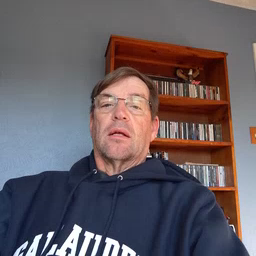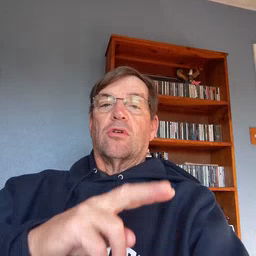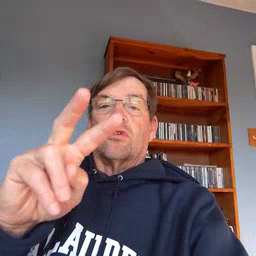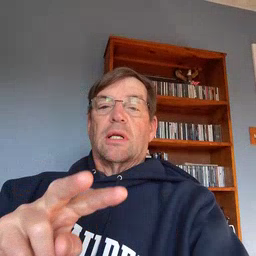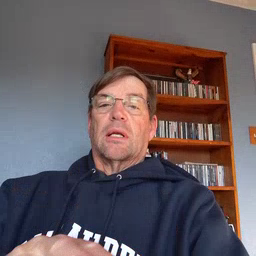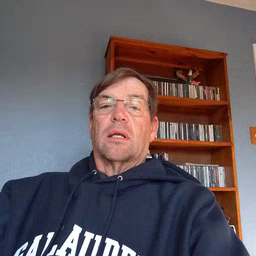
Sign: read